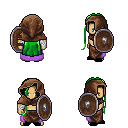
a pixel art fantasy rpg character, male body template, human, tanned skin, lavender cape, robe skirt, green extra-long hairstyle, cloth hood, white cloth bandages, black slippers, shield, four views (front, back, left, right), 2x2 character sprite sheet, small pixel art, hard edges, no anti-aliasing